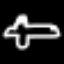
Label: airplane